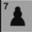
Piece: bP